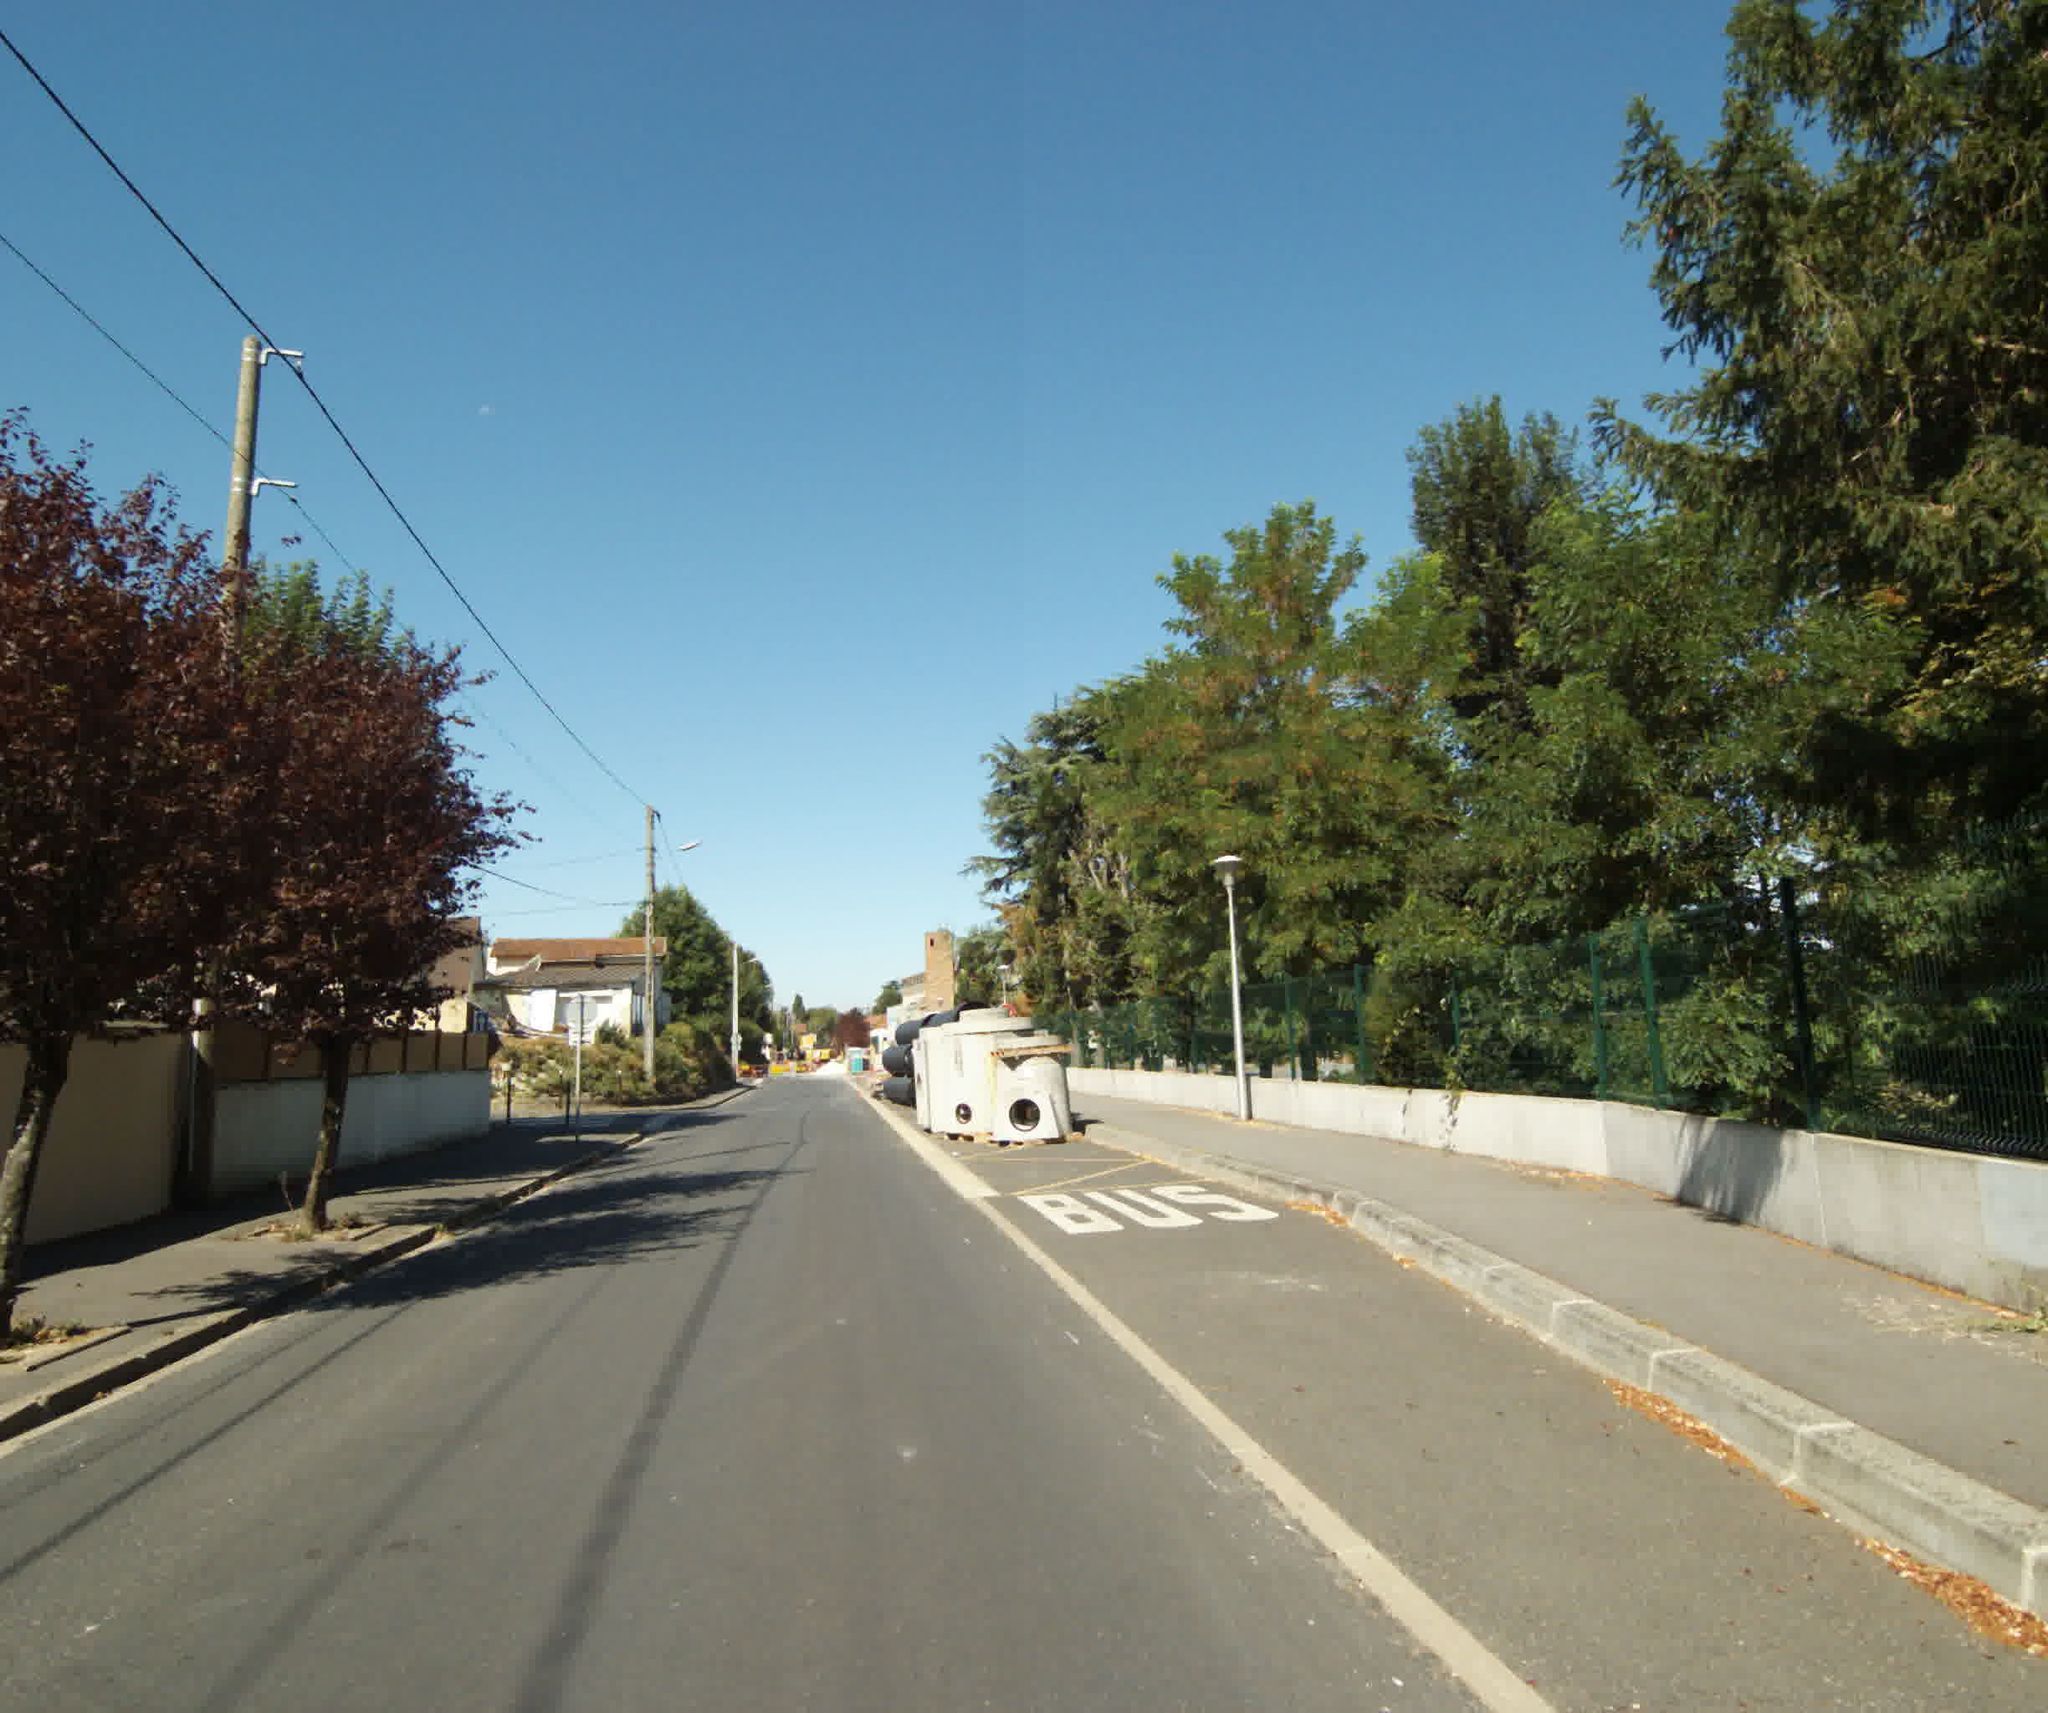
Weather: clear
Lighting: day
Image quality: good
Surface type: driving surface
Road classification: residential
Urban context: urban centre
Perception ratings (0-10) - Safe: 4.56, Lively: 5.36, Beautiful: 6.49, Boring: 2.4, Depressing: 3.72, Wealthy: 3.01